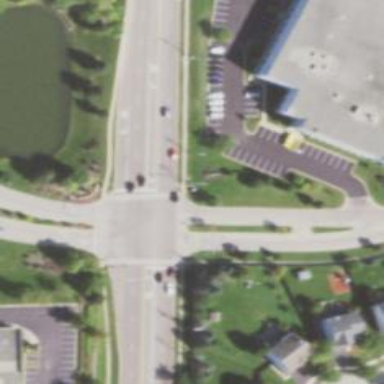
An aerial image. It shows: Asphalt footway with crossing.